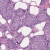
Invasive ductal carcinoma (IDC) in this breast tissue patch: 1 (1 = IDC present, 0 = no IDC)